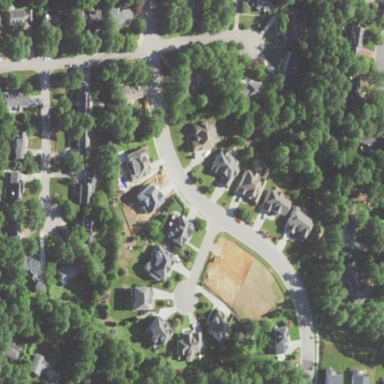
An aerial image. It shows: Residential area within neighborhood.